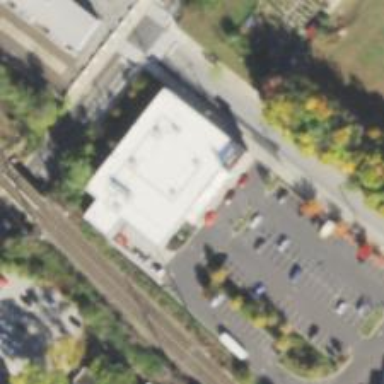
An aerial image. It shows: Supermarket.